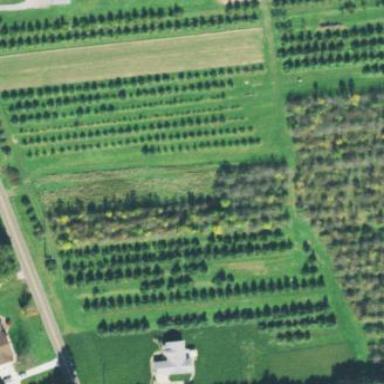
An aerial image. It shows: Orchard.